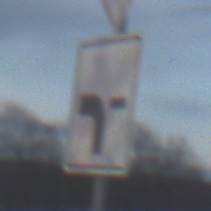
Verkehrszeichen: VerlaufVorfahrtsstrasse6
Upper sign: Vorfahrtsstrasse
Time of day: SunriseSunset
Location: Outdoor (Nature)
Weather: PartlyCloudy
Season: NotSpecified
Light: Natural